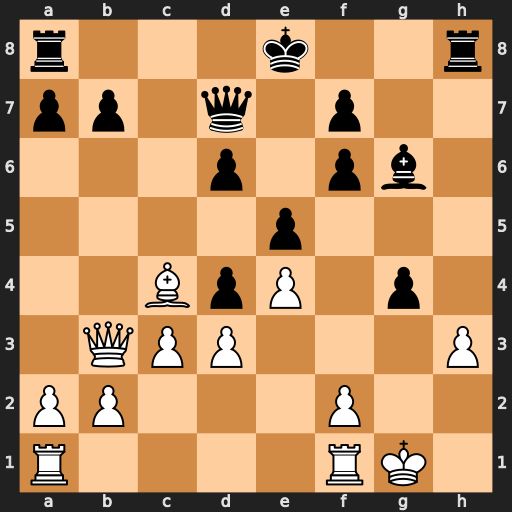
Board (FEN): r3k2r/pp1q1p2/3p1pb1/4p3/2BpP1p1/1QPP3P/PP3P2/R4RK1
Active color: w
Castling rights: kq
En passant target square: -
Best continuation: Bb5 Qxb5 Qxb5+